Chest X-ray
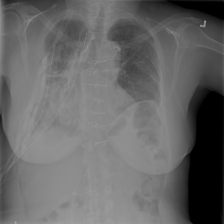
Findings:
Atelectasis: negative
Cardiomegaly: negative
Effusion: negative
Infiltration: negative
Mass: negative
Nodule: negative
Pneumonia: negative
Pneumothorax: negative
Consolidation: negative
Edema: negative
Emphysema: negative
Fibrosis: negative
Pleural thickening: negative
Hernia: negative